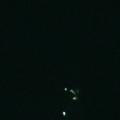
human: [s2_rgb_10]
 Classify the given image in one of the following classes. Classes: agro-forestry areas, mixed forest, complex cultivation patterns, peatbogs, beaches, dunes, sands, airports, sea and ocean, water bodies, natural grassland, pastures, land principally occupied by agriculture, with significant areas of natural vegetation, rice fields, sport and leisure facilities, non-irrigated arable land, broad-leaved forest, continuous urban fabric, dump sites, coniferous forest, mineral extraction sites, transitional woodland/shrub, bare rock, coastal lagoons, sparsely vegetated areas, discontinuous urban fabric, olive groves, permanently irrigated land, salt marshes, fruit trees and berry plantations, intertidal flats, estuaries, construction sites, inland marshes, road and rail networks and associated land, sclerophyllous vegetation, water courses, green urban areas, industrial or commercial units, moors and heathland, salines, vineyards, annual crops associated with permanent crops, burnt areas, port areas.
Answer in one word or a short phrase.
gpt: sea and ocean